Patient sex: M
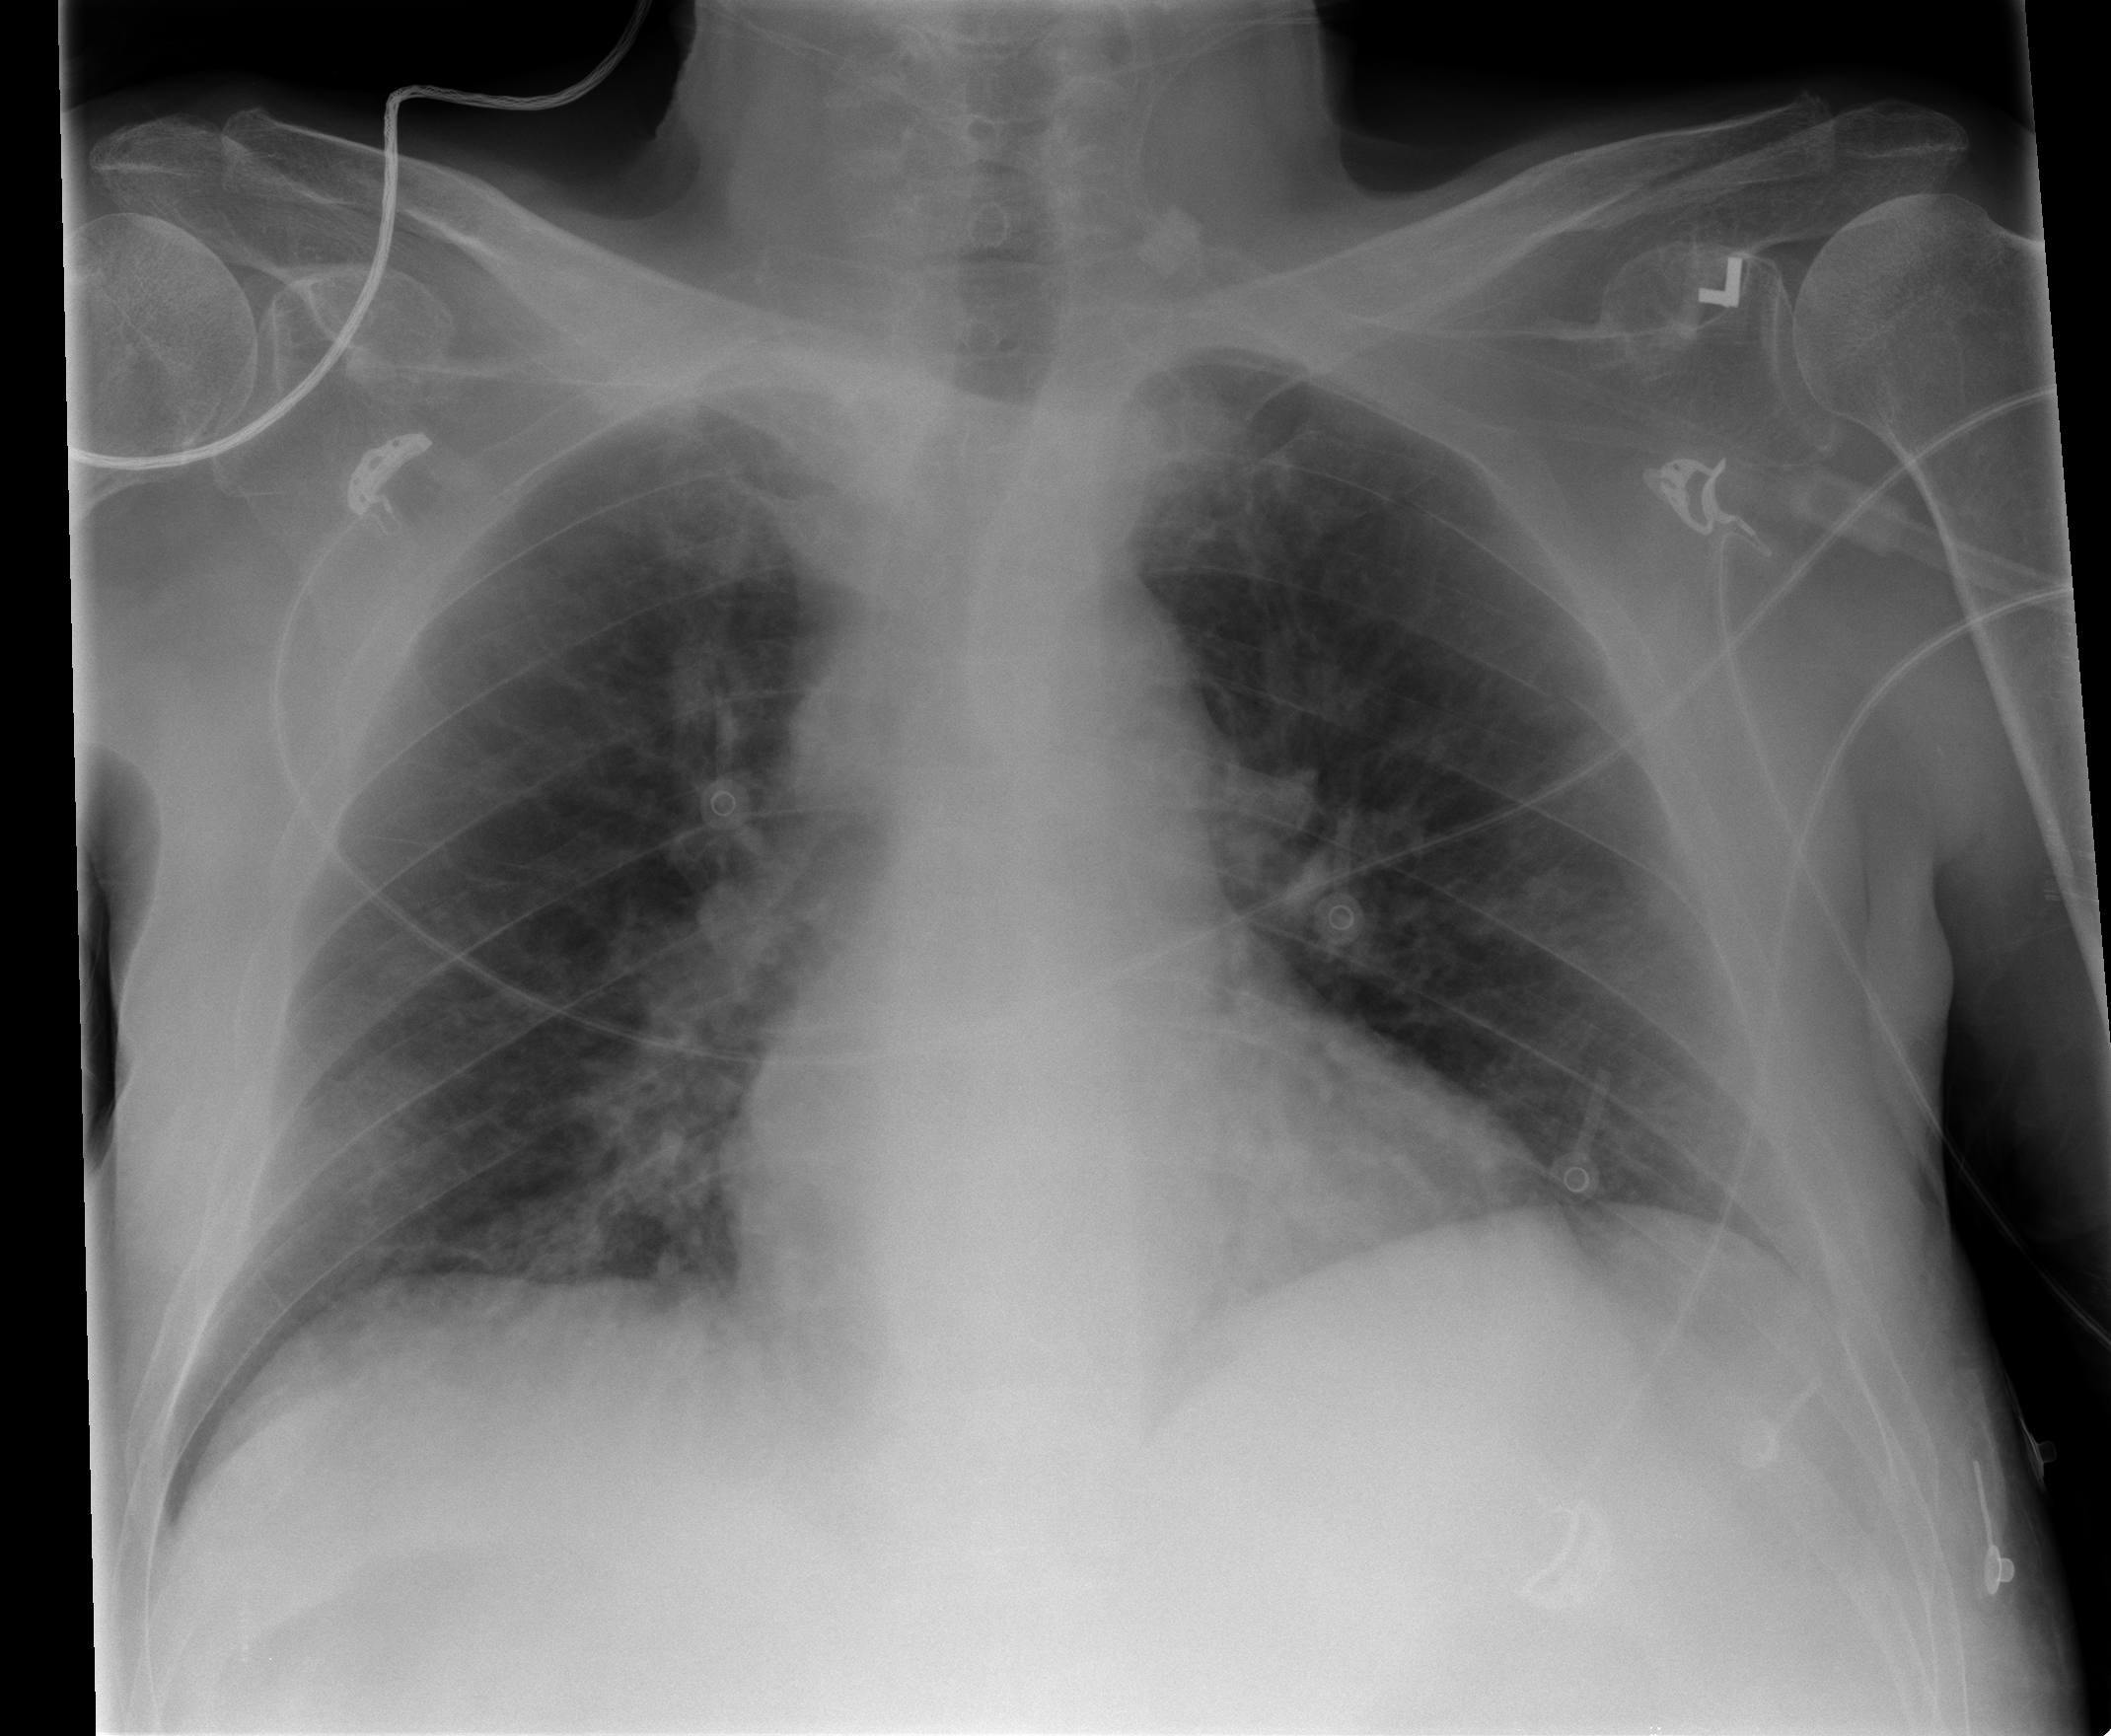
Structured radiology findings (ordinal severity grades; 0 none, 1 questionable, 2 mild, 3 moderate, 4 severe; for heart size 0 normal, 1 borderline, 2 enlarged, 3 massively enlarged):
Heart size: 0
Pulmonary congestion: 2
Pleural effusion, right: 0
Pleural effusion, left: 0
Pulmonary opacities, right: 2
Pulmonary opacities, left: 2
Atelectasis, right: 0
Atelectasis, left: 2